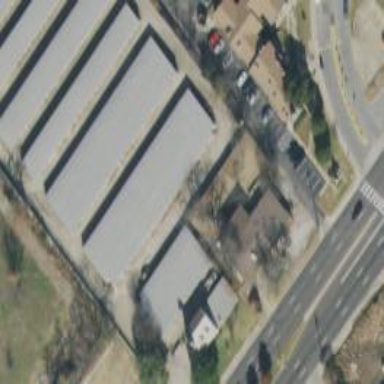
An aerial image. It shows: Warehouse.